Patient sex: M
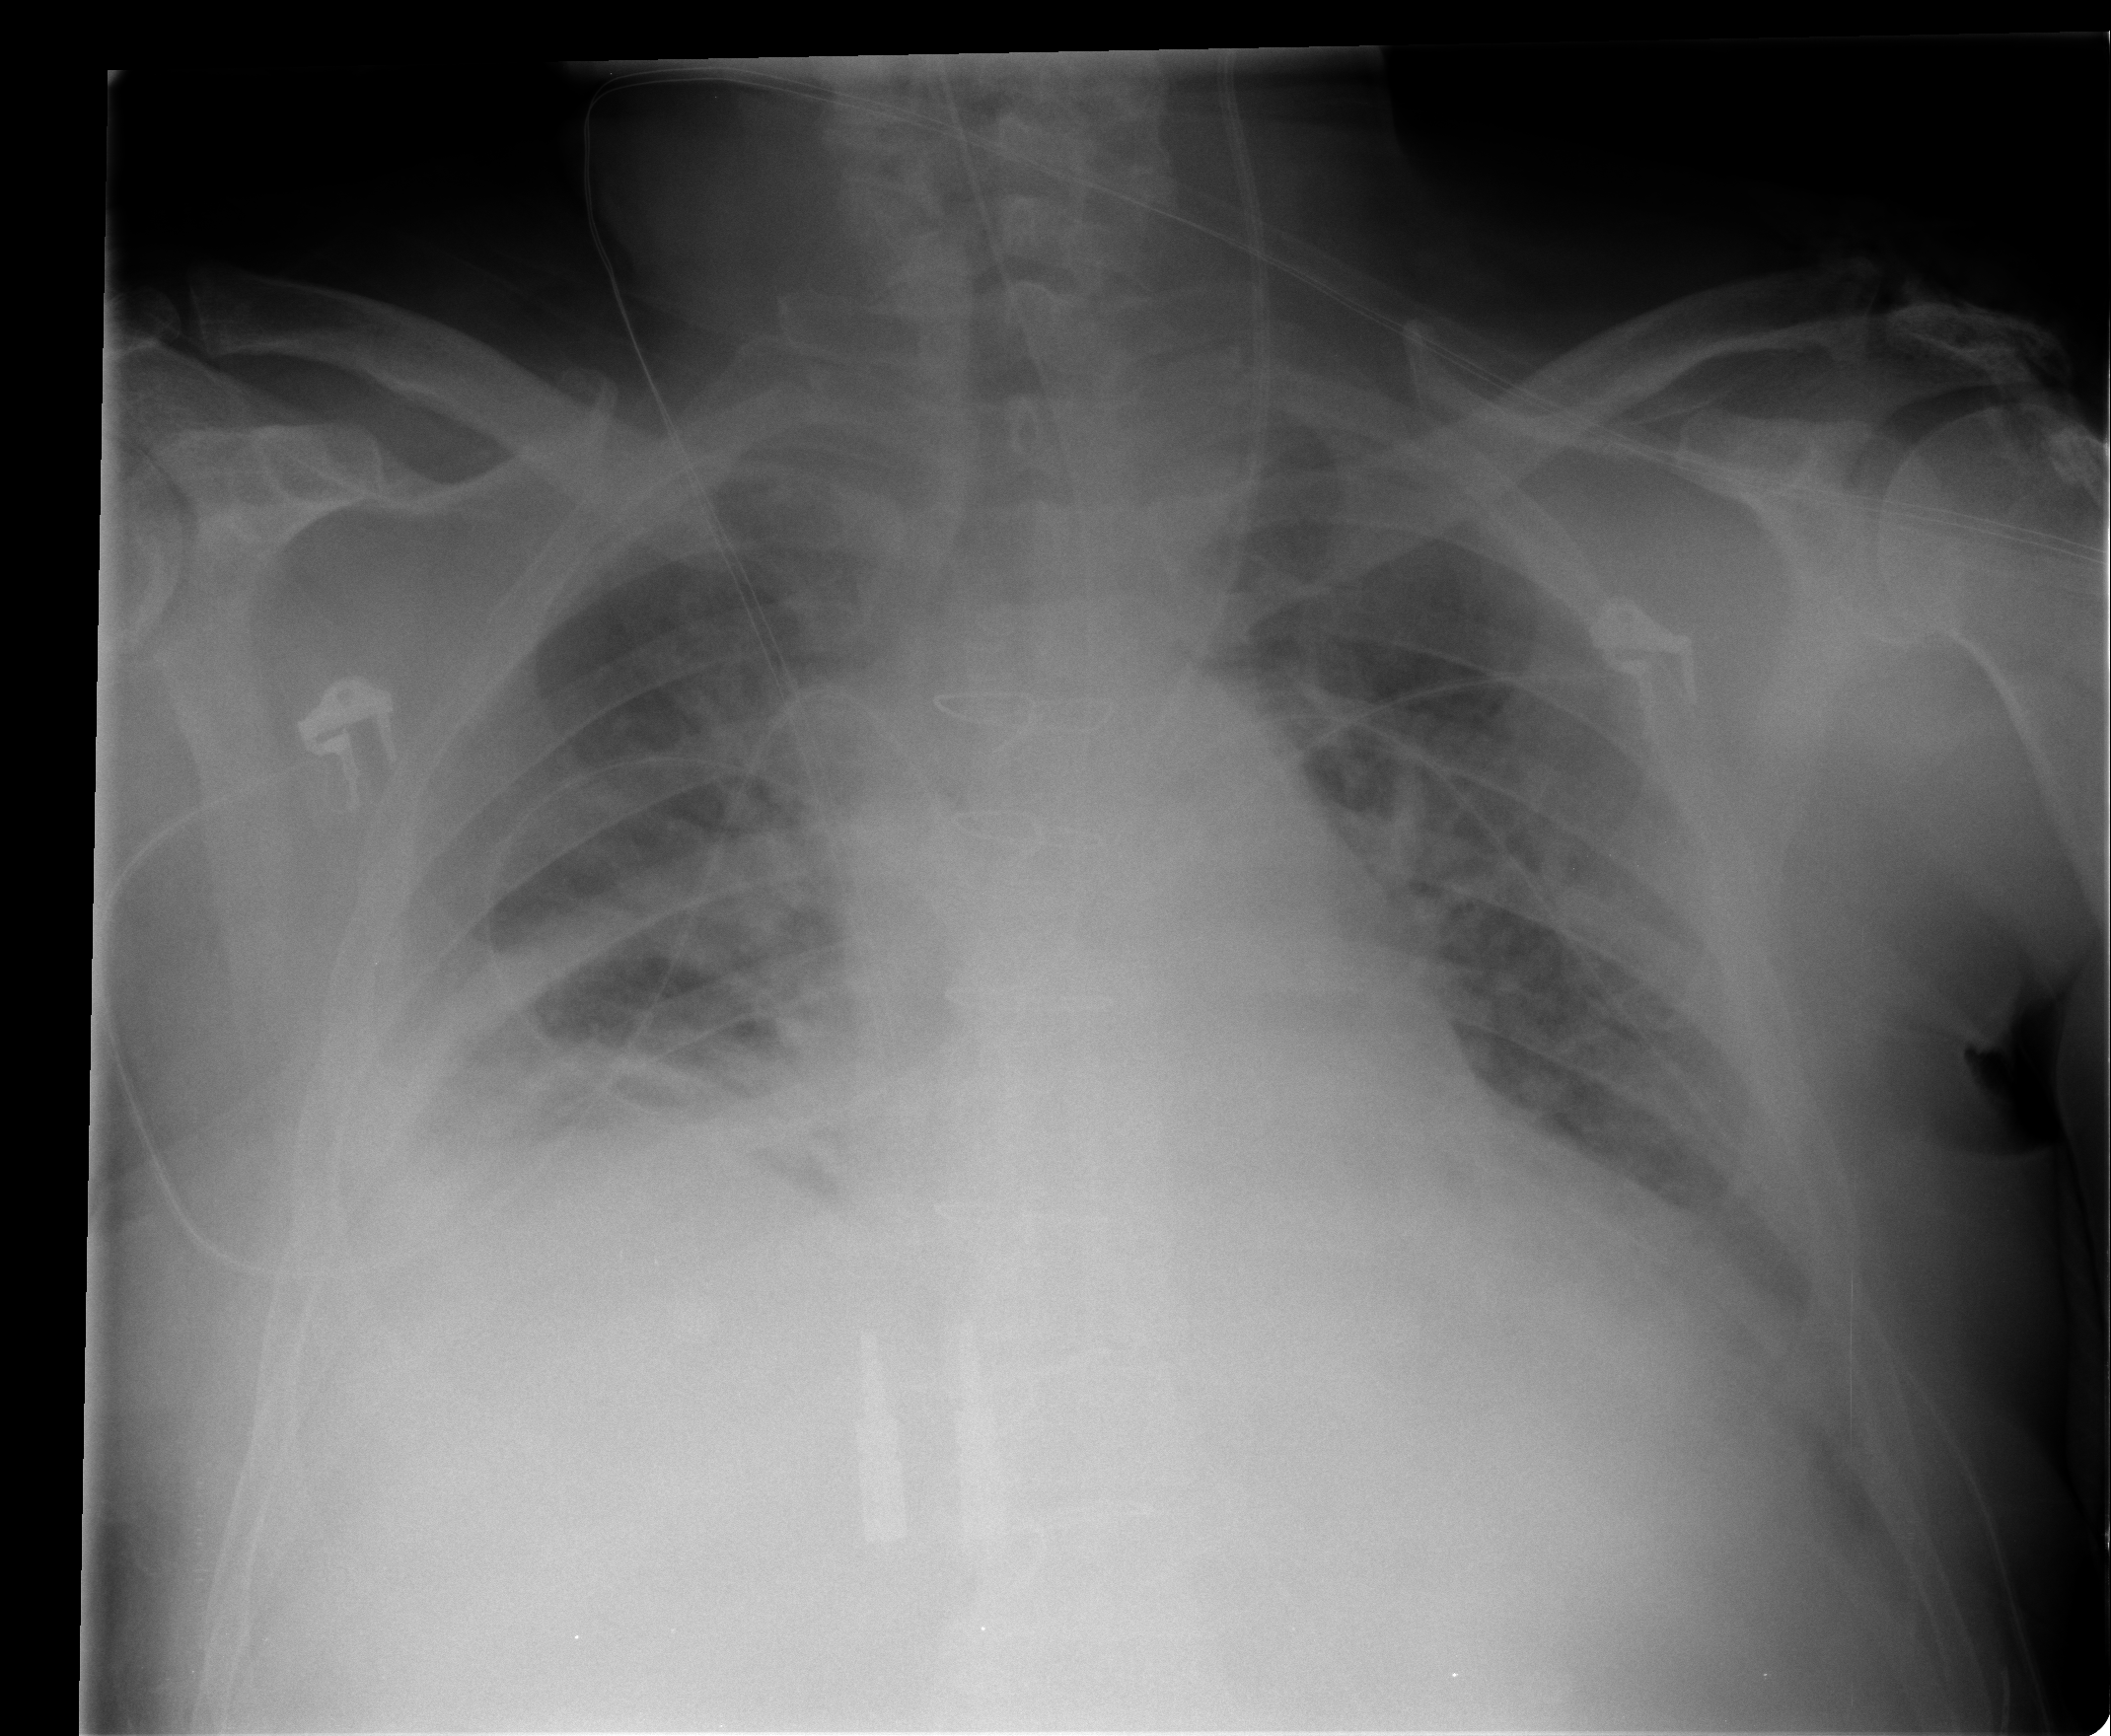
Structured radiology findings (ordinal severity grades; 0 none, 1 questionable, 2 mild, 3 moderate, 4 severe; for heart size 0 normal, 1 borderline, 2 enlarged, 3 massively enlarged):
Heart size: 2
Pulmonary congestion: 2
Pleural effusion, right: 2
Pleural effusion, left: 1
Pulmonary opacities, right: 2
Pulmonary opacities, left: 1
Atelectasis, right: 3
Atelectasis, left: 2